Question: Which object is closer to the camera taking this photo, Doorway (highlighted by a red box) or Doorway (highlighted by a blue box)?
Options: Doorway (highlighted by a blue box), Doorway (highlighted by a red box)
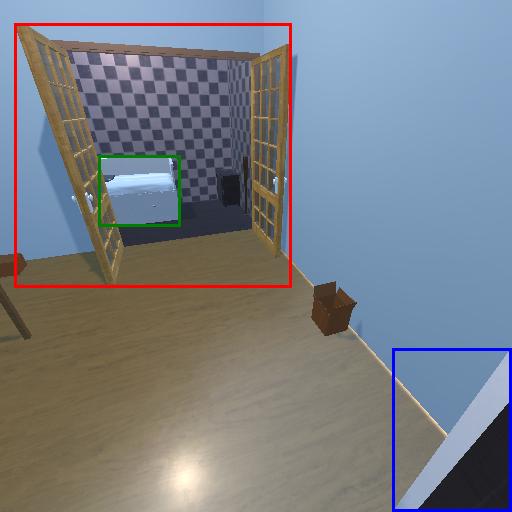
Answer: Doorway (highlighted by a blue box)